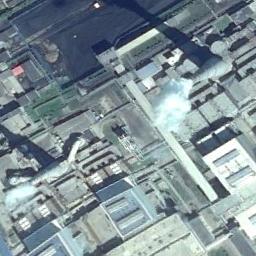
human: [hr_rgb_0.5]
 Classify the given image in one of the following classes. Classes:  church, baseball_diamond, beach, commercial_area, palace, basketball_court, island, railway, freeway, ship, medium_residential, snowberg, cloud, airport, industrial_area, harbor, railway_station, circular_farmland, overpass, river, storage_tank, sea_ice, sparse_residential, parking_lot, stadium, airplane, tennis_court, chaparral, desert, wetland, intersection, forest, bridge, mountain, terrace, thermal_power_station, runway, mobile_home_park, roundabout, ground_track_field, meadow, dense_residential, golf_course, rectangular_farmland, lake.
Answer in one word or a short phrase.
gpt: thermal_power_station